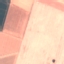
Land use / land cover class: AnnualCrop